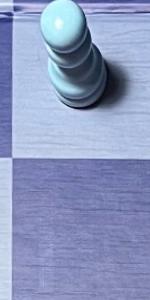
Label: Empty